Question: I am new to security part of any application. I have very basic knowledge about digital certificate. I heard that applications like Applets & Java web start that runs in client machine and access its service from a remote machine needs to digitally signed in-order to perform the activities without any restrictions.
I am having one Java web start application which is not yet signed, shows some security warning each time it is accessed by the users.
Following is the details of my Java web start application.
1. Application uses Java web-start technology which communicates with the Servlets running on Tomcat7.
2. DB is SQL Server 2012.
3. Server Machine: Windows 64 bit 2008 R2 Enterprise Server.
4. Java 7 update 25 64 bit
5. All the files(JNLP, jarfiles) needed for the JWS-app and the Web-app is packed as a single war file and deployed to Tomcat7.
Can anyone provide some idea for following queries:
1. Is signing the jar files in application is only way to avoid the security warning?
2. Does signing jar file cost? Is there any way sign the jars for free?
3. Currently the services which runs on Tomcat7 as a JavaEE application is accessed by Web start application through http connection. Do I need to use https instead of http once the jars are signed?
4. I found that I need to add the following tag to .jnlp file: <security><all-permissions/></security>
5. Apart from above change is there anything else that I need to make in Java or xml files?

Note: We are getting some connection reset error for the users who access the application through internet. We notice this error after upgrading the java version from Java5 to Java7. Read some where that the security policy has been changed and now downloading unsigned jar files over network has some issue. But not exactly sure whether the error is due to the upgrade to java version or some changes to application code, since we don't have any exceptions in log file other than Connection reset.
Thanks in advance
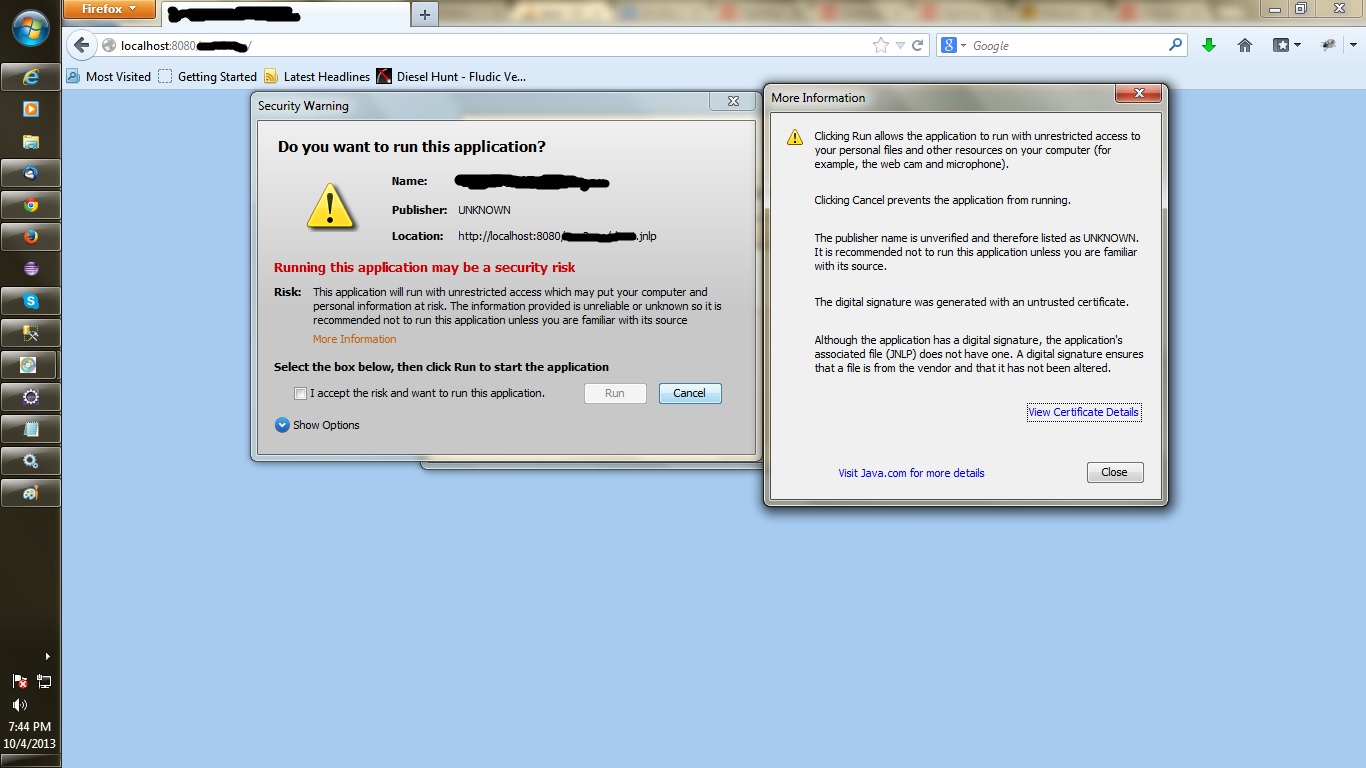
Answer: > The digital signature was generated with an untrusted certificate.
This is telling.
> Is signing the jar files in application is only way to avoid the security warning?
The Jars are apparently already digitally signed, but with an unverified certificate.
An app. would have a different warning (and Oracle has warned that in future, they will be defaulting the JVM to not run them at all).
An app. signed with a verified certificate will produce much the same warning as you are currently seeing, except the 'Publisher:' would be listed, and if the user ticks 'always allow' (which apparently no longer appears on self signed or unsigned code), the JRE will store and remember that decision.
> Does signing jar file cost? Is there any way sign the jars for free?
The answer to the second question is 'how much does it cost you now?' The answer to the first is 'yes'.
> Currently the services which runs on Tomcat7 as a JavaEE application is accessed by Web start application through http connection. Do I need to use https instead of http once the jars are signed?
No.
> I found that I need to add the following tag to .jnlp file: '<security><all-permissions/></security>' Apart from above change is there anything else that I need to make in Java or xml files?
I doubt you need to specify that. Even a sand-boxed app. can 'phone home' to the same server. If digitally signed using a trusted certificate, the warnings will be more mild.
---
One thing you need to keep uppermost in your mind, is that all this security is not for the convenience of the developer, but the safety of the end user (and user confidence in the plug-in). So when you try to find 'room to squirm out of it' you are effectively trying to find security bugs in the JRE.
If you do find one, please let us know so we can raise a high priority bug report with Oracle, and get it